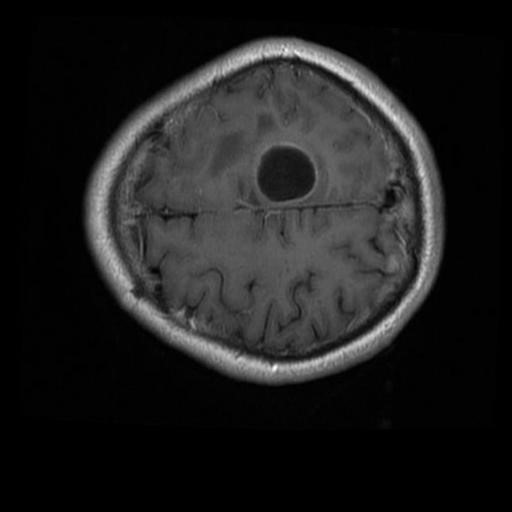
Label: brain_glioma